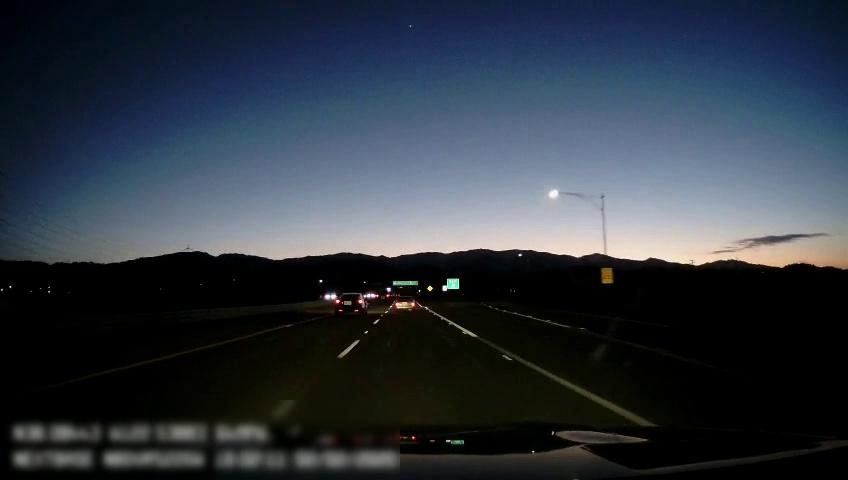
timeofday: Dusk/Dawn/Twilight
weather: Other
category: Drivable Space
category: Vehicles | Car
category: Vehicles | SUV
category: Vehicles | Car
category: Vehicles | Car
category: Lanes | Alternate Lane
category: Lanes | Current Lane
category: Lanes | Current Lane
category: Lanes | Alternate Lane
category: Lanes | Alternate Lane
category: Traffic | Signs
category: Traffic | Signs